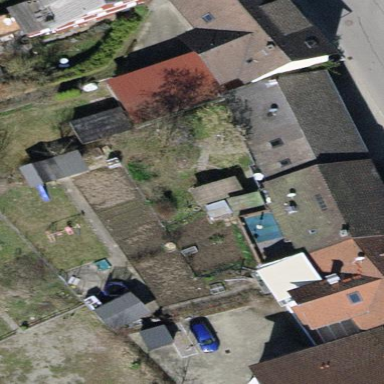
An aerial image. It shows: Garden that is leisure land.